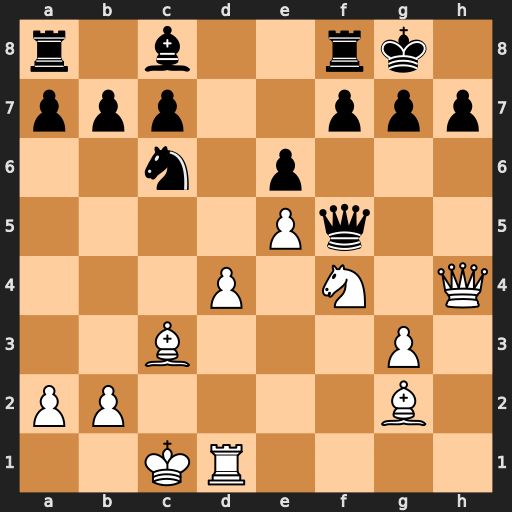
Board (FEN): r1b2rk1/ppp2ppp/2n1p3/4Pq2/3P1N1Q/2B3P1/PP4B1/2KR4
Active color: w
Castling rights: -
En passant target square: -
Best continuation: Bh3 Qe4 Re1 Qxe1+ Bxe1